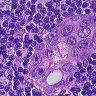
Metastatic tissue present: yes